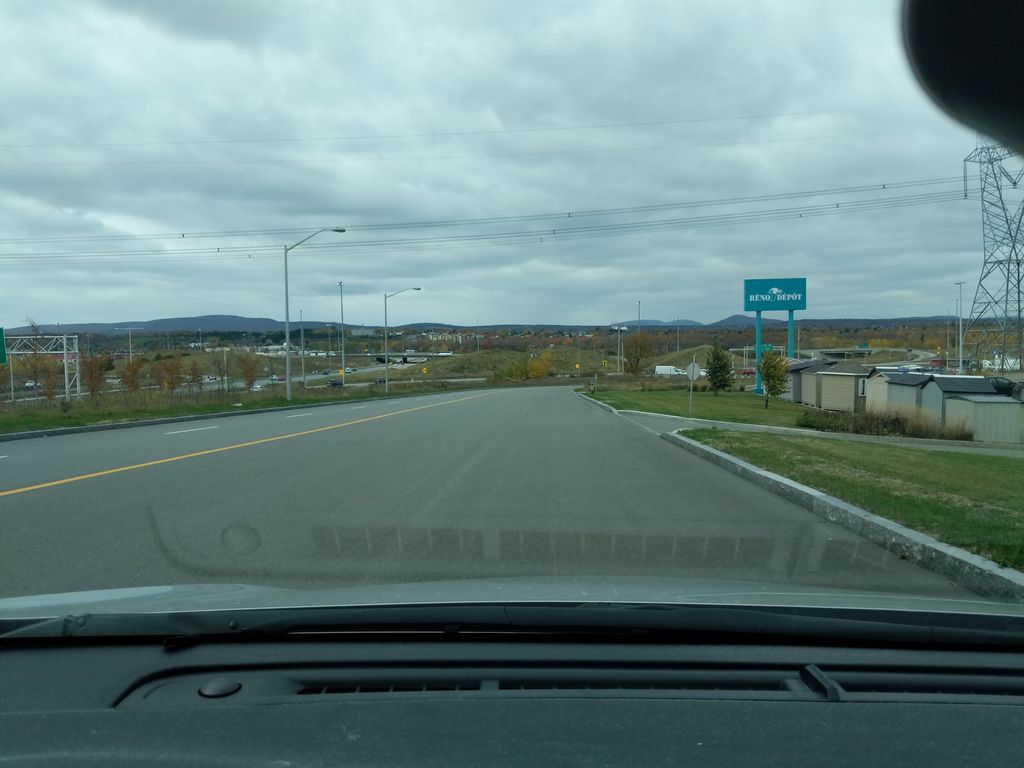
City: quebec_city